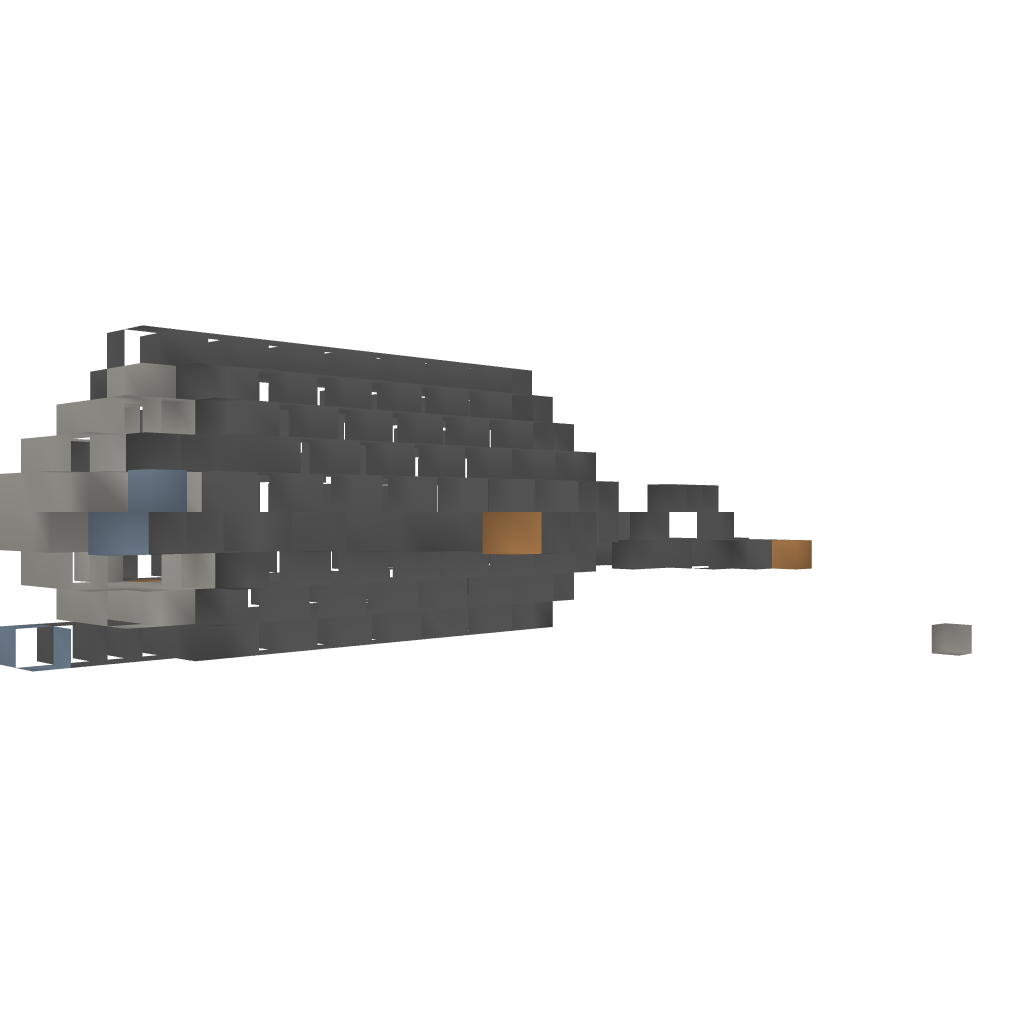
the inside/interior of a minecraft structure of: Small Atlantis Sub